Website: home-depot
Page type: delivery-shipping
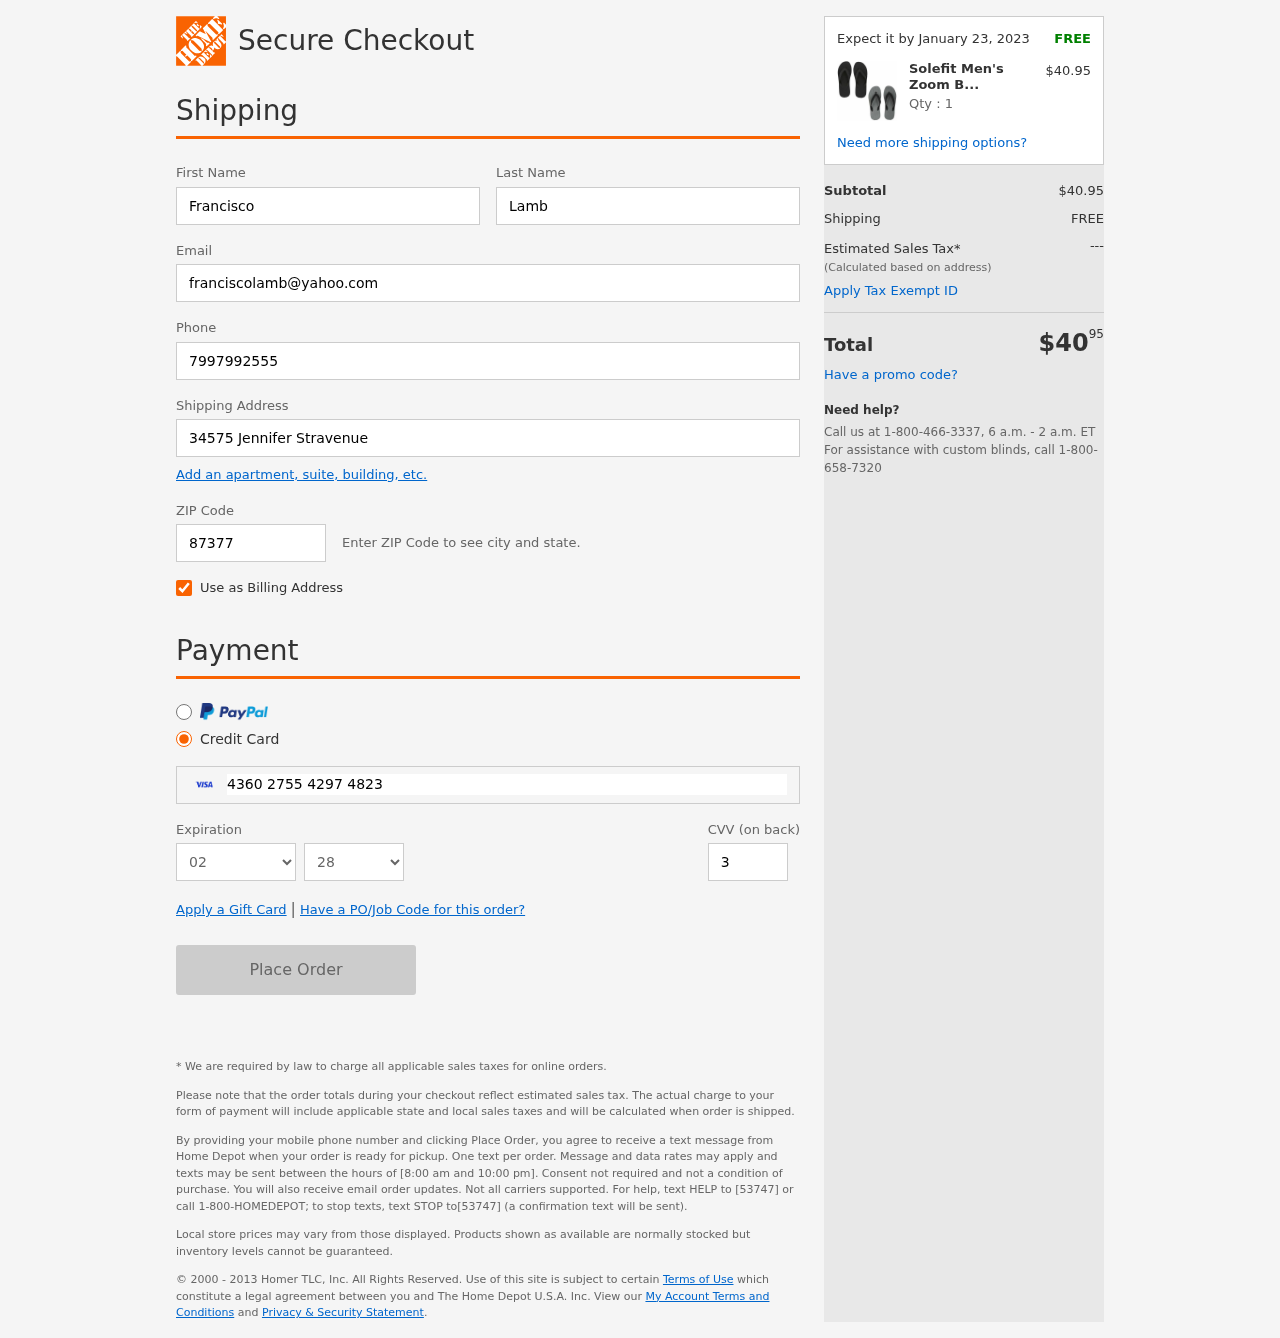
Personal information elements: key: PII_CARD_CVV
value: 331
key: PII_CARD_EXPIRY_MONTH
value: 02
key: PII_CARD_EXPIRY_YEAR
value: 28
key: PII_CARD_NUMBER
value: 4360 2755 4297 4823
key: PII_EMAIL
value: franciscolamb@yahoo.com
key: PII_FIRSTNAME
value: Francisco
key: PII_LASTNAME
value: Lamb
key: PII_PHONE
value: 7997992555
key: PII_POSTCODE
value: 87377
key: PII_STREET
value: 34575 Jennifer Stravenue
Product elements: key: PRODUCT1_NAME
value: Solefit Men's Zoom Black & Olive Flip-Flops Pack of 2-6 UK (40 EU) (SLFT-0101-0106)
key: PRODUCT1_PRICE
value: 40.95
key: PRODUCT1_QUANTITY
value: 1
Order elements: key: ORDER_DELIVERY_DATE
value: Expect it by January 23, 2023
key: ORDER_SUBTOTAL
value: $40.95
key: ORDER_SHIPPING_COST
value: FREE
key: ORDER_TOTAL
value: $4095